Question: I want to filter listbox that fill with data by using binding source.
The field in the table is an integer and there is the code:
'''
tbCarBindingSource.Filter = "Car_ID LIKE '" + Txt_Car_ID_ForAll.Text + "%'";
'''
and when I try to run the program, it gives me these errors :

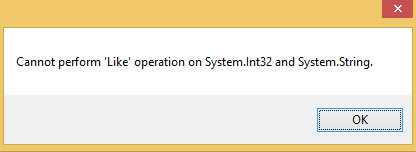
Answer: You can change to
'''
tbCarBindingSource.Filter = string.Format("convert(Car_ID, 'System.String') Like '%{0}%' ",Txt_Car_ID_ForAll.Text);
'''